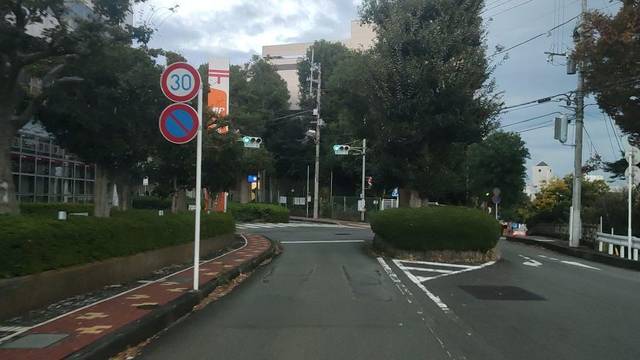
Region: Japan
Coordinates: 35.095, 139.069